Here is the time-frequency representation (spectrogram) of a rolling-element bearing's vibration measurement. Classify the bearing condition as one of: normal, inner_race, outer_race, ball.
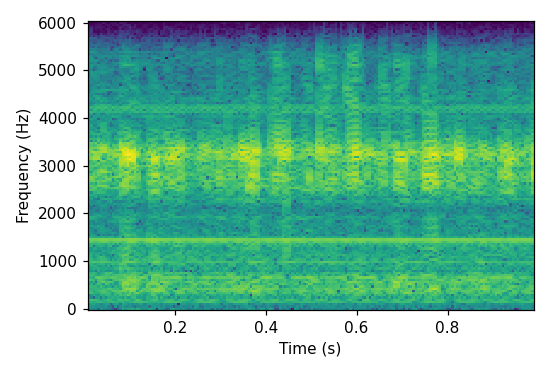
Answer: ball